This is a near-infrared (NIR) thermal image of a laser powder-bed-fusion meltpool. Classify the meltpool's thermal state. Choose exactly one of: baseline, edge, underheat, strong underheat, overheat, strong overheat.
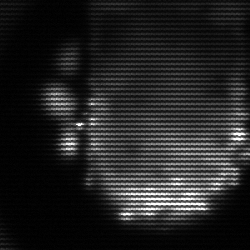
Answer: baseline